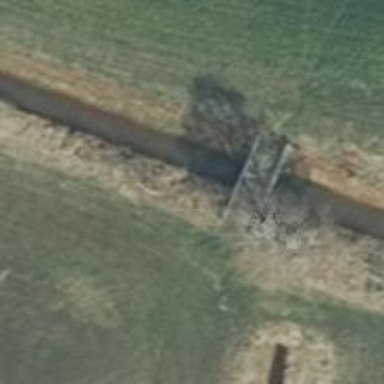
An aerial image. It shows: Track road on bridge.